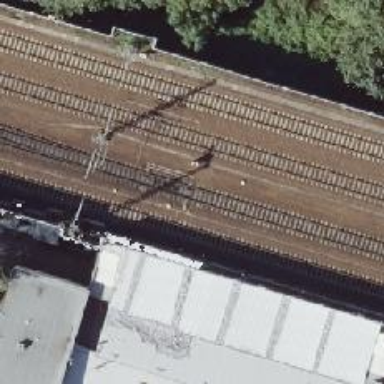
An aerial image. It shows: Railway switch with the turnout side on the right.